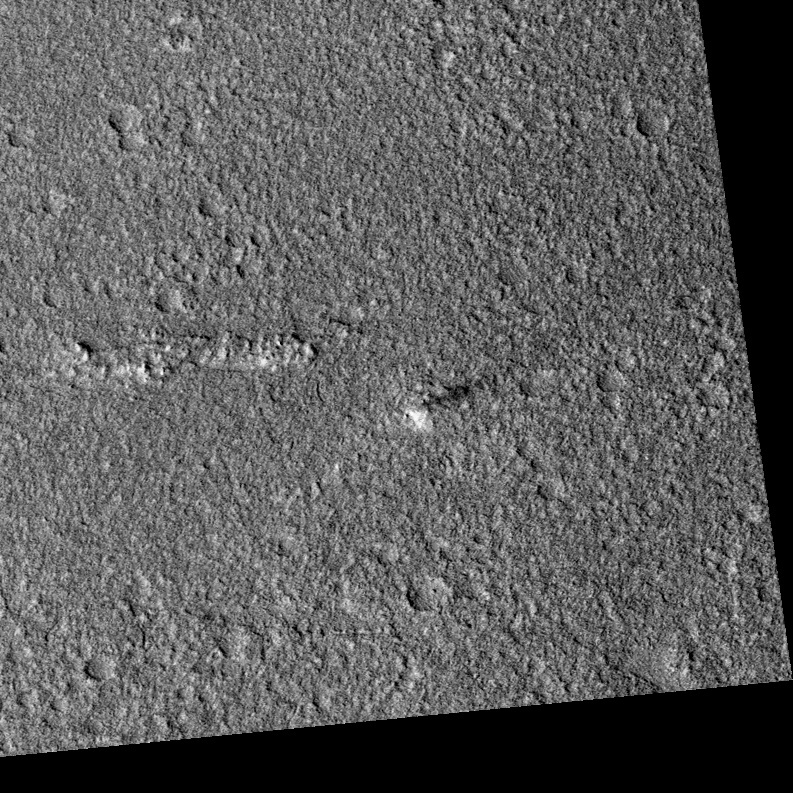
Label: dustdevil